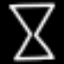
Label: hourglass